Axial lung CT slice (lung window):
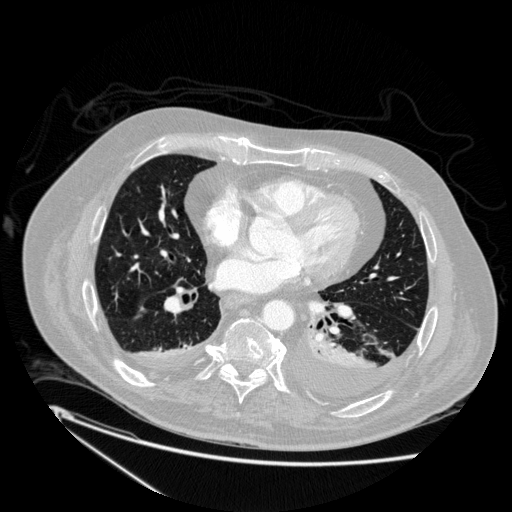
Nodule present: no